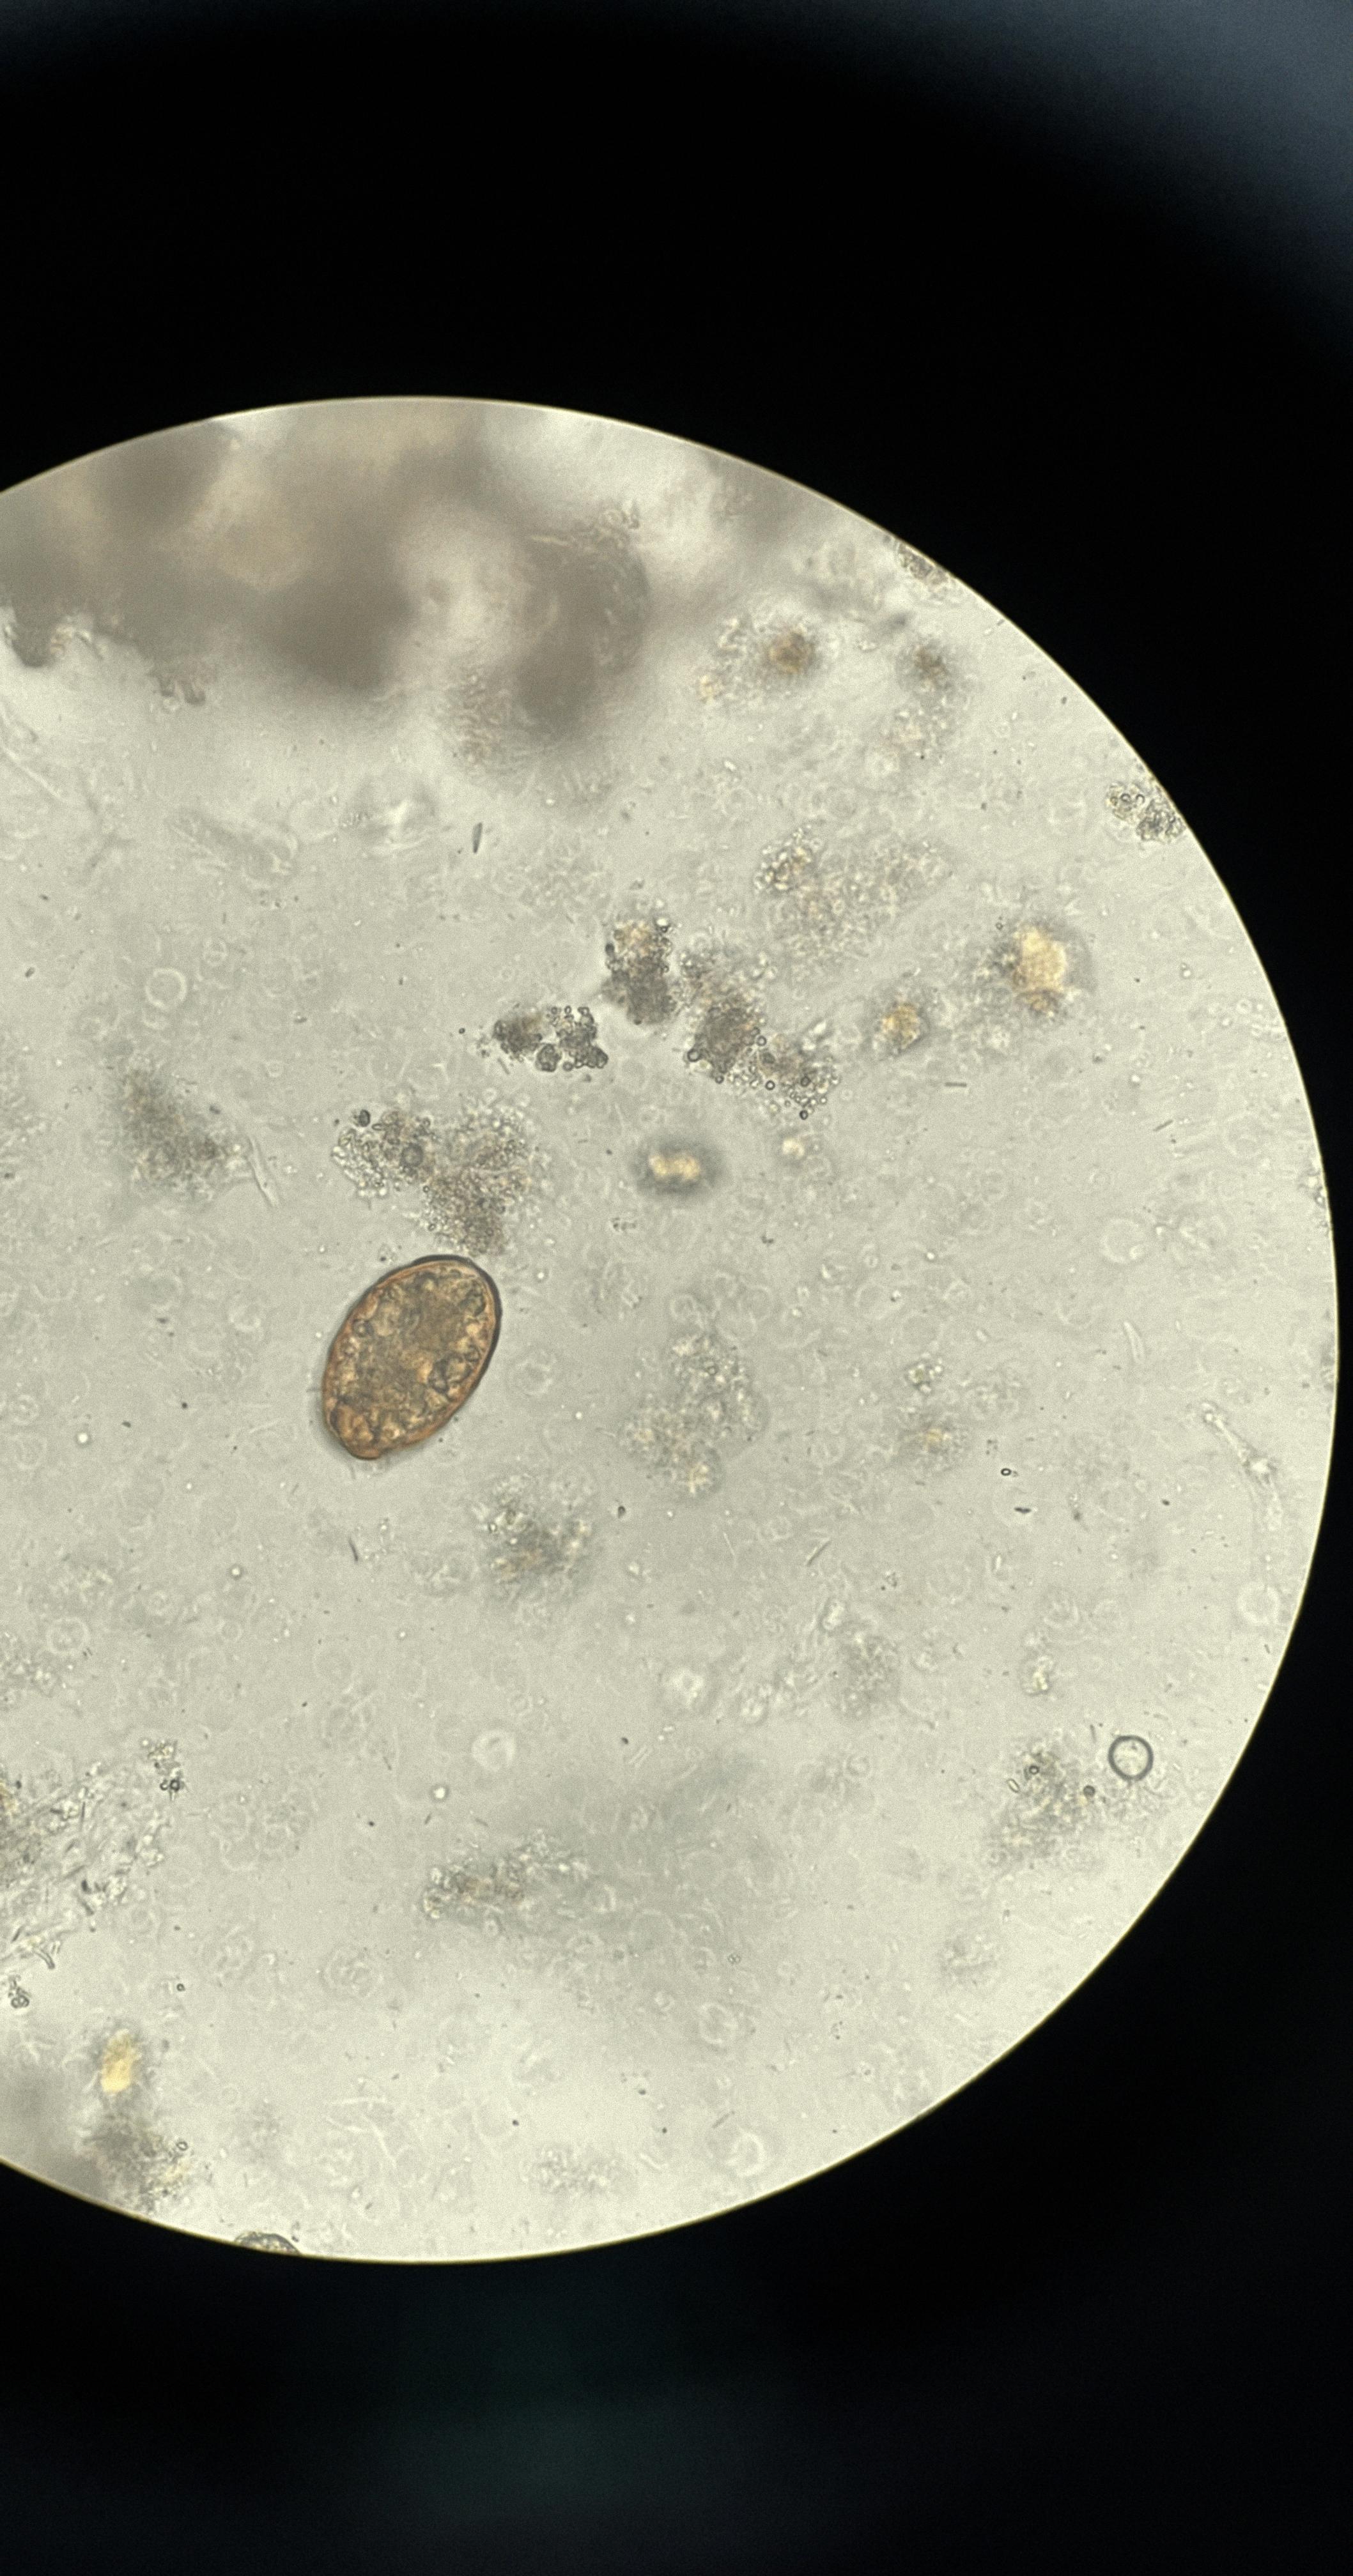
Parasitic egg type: Ascaris lumbricoides